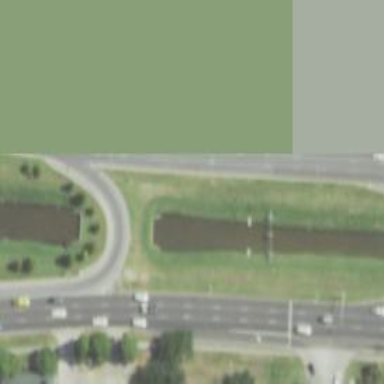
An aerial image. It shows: Culvert underpass for canal.